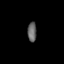
Tissue: skin
Cell type: Others
Senescence score: 0.7572
Nuclear area (px): 176
Mean DAPI intensity: 97.909